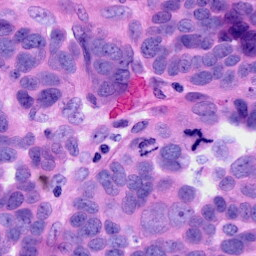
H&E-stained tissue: Ovarian